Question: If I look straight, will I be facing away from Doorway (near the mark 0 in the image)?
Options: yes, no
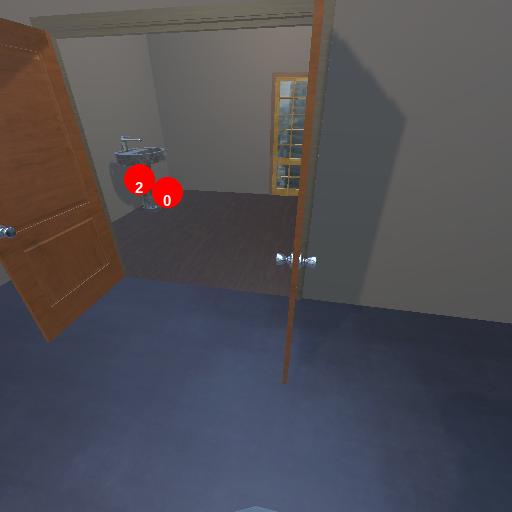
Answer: yes